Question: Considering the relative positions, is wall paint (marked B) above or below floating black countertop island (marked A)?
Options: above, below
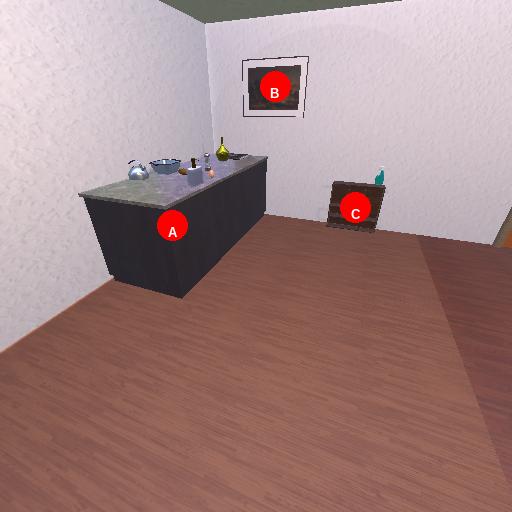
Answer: above